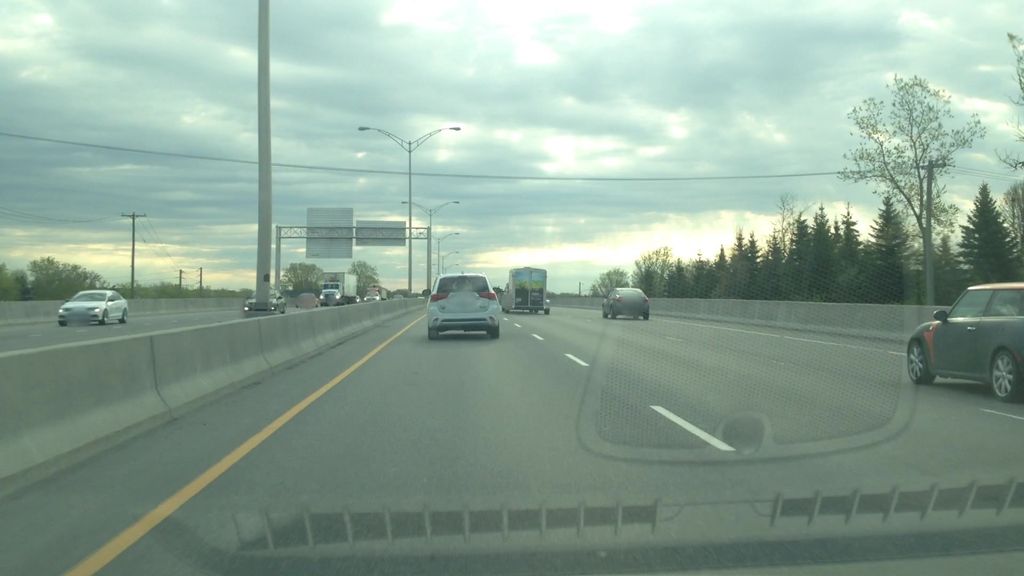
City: montreal